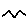
Label: zigzag